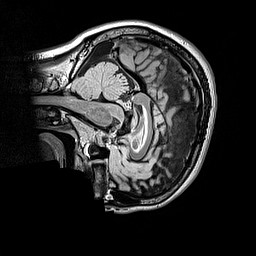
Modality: FLAIR
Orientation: sagittal
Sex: female
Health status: ill
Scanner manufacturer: siemens
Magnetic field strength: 3 T
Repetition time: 5 s
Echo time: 0.388 s